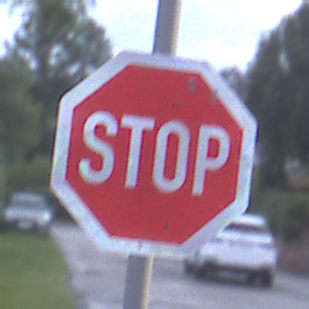
Verkehrszeichen: Stop
Umgebung: Outdoor, Urban
Tageszeit: SunriseSunset
Wetter: PartlyCloudy
Licht: Natural
Jahreszeit: NotSpecified
Kontrast: LowContrast